Field crop: tomato
Growth stage: 2
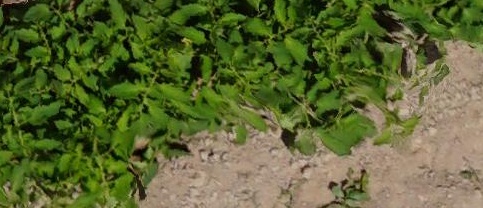
Species: tomato